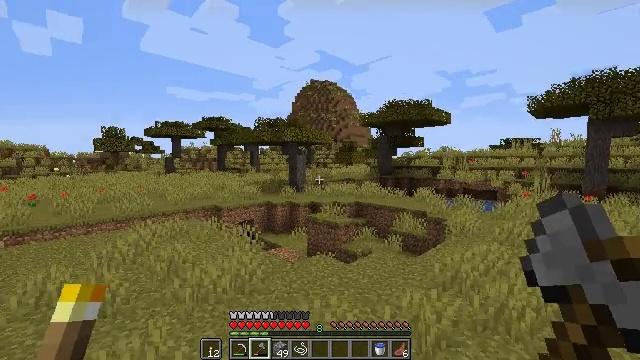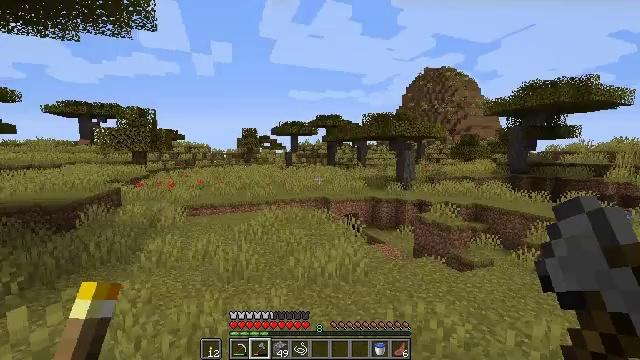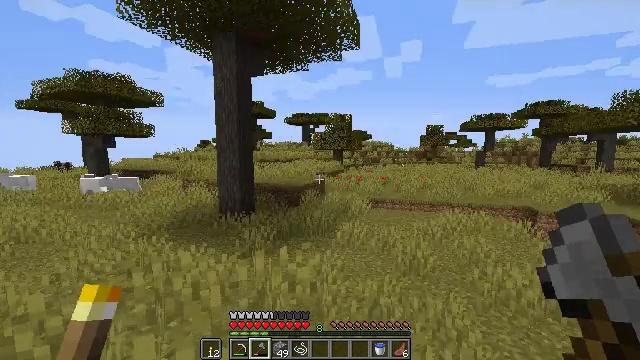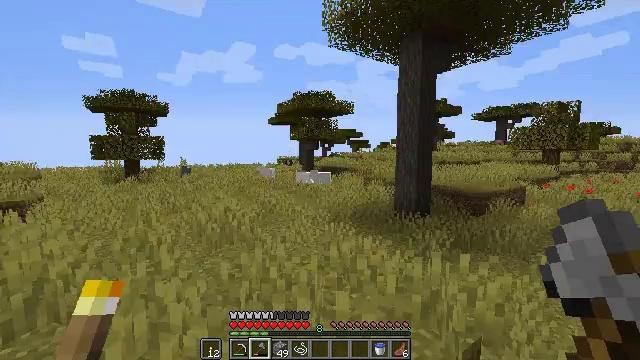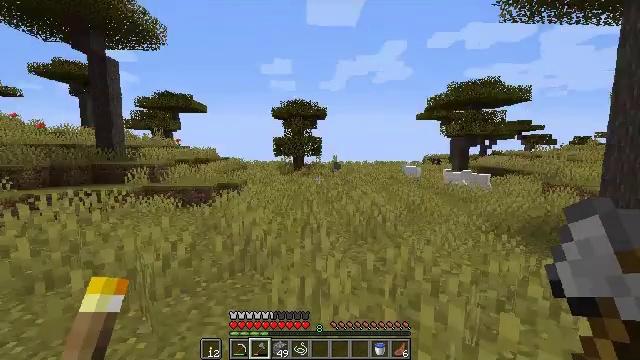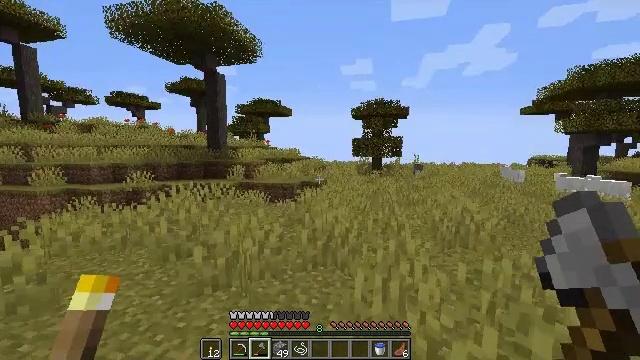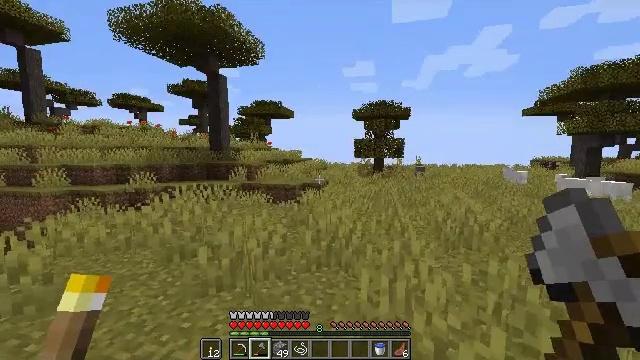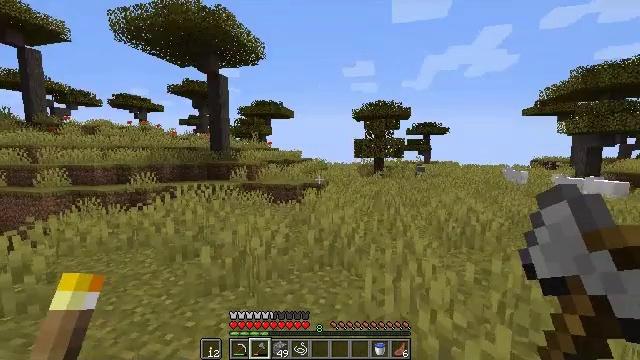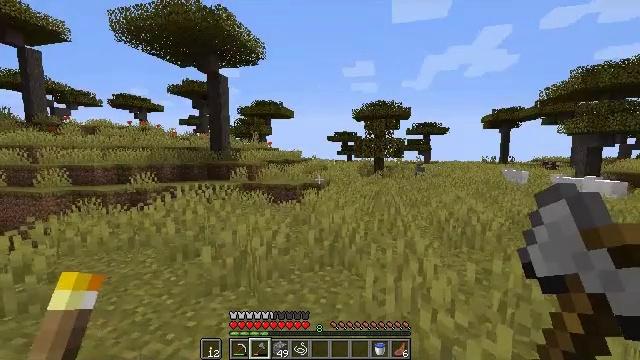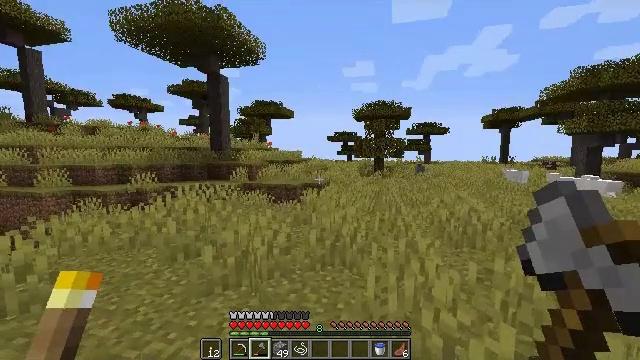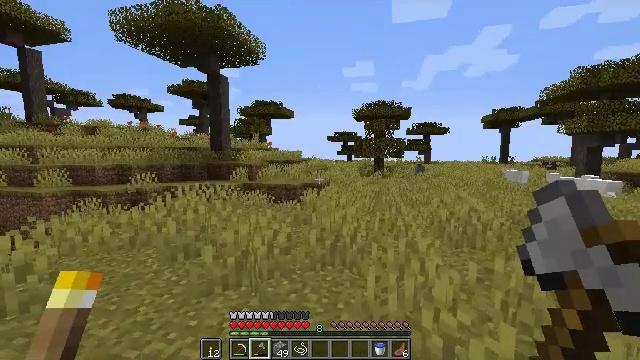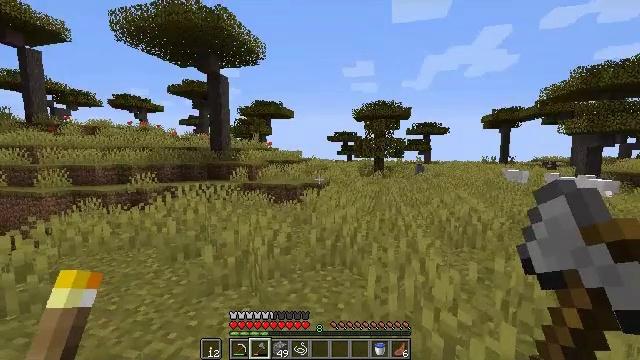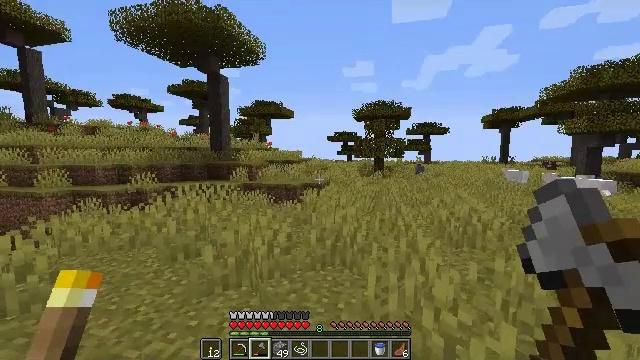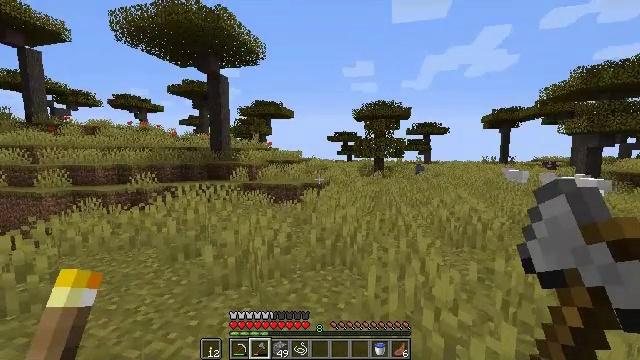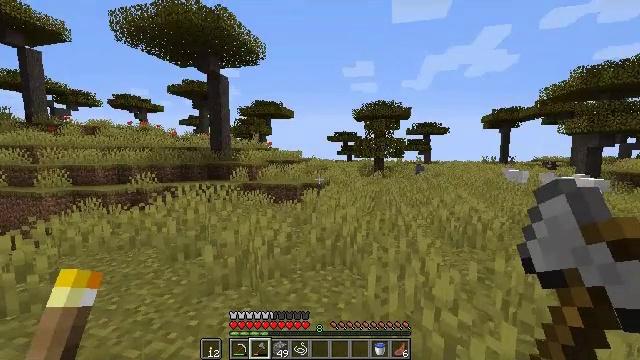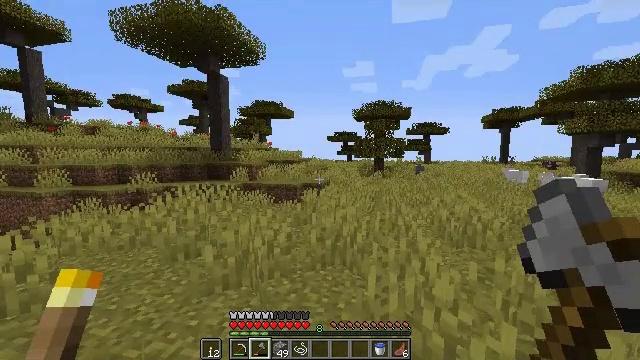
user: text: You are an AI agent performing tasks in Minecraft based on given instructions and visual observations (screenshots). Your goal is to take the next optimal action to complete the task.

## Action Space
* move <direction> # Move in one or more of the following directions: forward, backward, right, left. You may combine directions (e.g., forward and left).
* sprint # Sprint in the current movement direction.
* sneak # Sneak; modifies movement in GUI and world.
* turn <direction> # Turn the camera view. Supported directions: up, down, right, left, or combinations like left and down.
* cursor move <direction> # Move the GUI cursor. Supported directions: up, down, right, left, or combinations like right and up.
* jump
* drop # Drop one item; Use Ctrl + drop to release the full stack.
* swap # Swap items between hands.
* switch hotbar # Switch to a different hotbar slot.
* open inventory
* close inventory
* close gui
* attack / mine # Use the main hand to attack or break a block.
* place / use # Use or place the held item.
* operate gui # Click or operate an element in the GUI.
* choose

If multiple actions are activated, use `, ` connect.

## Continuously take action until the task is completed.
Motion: motion action
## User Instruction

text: Collect the orange carpet by hitting it.
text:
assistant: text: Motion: move back, turn left and down, attack / mine
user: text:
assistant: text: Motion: move back, turn left, attack / mine
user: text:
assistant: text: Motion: move back, turn left, attack / mine
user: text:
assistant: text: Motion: turn left, attack / mine
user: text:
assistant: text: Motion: turn left, attack / mine
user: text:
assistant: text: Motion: attack / mine
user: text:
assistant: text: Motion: attack / mine
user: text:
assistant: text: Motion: attack / mine
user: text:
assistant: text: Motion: attack / mine
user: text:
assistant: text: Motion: attack / mine
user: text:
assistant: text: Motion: attack / mine
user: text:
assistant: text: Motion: attack / mine
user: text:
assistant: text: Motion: attack / mine
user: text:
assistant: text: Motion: attack / mine
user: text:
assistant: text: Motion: attack / mine
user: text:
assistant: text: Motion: attack / mine
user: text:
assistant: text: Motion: attack / mine
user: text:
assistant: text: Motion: move forward, attack / mine
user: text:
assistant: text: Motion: move forward, turn left, attack / mine
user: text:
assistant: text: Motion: move forward, turn left, attack / mine
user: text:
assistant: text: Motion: move forward, sprint, turn left, attack / mine
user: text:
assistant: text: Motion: move forward, sprint, turn left, attack / mine
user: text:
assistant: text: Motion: move forward, sprint, attack / mine
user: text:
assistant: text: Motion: move forward, sprint, turn left, attack / mine
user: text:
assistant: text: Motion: move forward, sprint, turn left, attack / mine
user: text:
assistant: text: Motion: move forward, sprint, turn left, attack / mine
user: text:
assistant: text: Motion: move forward, sprint, turn left, attack / mine
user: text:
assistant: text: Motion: move forward, sprint, turn left and up, attack / mine
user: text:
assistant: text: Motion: move forward, sprint, turn left, attack / mine
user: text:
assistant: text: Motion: move forward, sprint, attack / mine